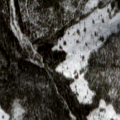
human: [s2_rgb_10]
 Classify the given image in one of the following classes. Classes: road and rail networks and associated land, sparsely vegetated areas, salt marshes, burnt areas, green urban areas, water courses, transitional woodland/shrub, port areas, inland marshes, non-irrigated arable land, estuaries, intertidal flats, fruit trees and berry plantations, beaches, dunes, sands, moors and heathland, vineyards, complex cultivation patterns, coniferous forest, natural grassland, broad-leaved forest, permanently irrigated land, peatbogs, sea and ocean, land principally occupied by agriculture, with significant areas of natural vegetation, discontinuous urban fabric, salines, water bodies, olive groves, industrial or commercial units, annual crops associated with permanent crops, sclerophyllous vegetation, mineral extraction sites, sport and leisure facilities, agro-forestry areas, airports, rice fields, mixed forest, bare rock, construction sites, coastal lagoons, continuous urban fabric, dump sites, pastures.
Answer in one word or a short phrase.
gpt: coniferous forest, mixed forest, transitional woodland/shrub